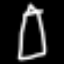
Label: pencil